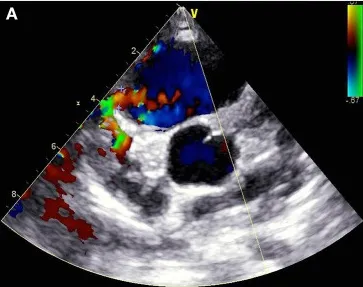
Transthoracic echocardiography showing that a 6.28-mm coronary fistula into the right ventricle.
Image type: radiology (ultrasound)